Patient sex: F
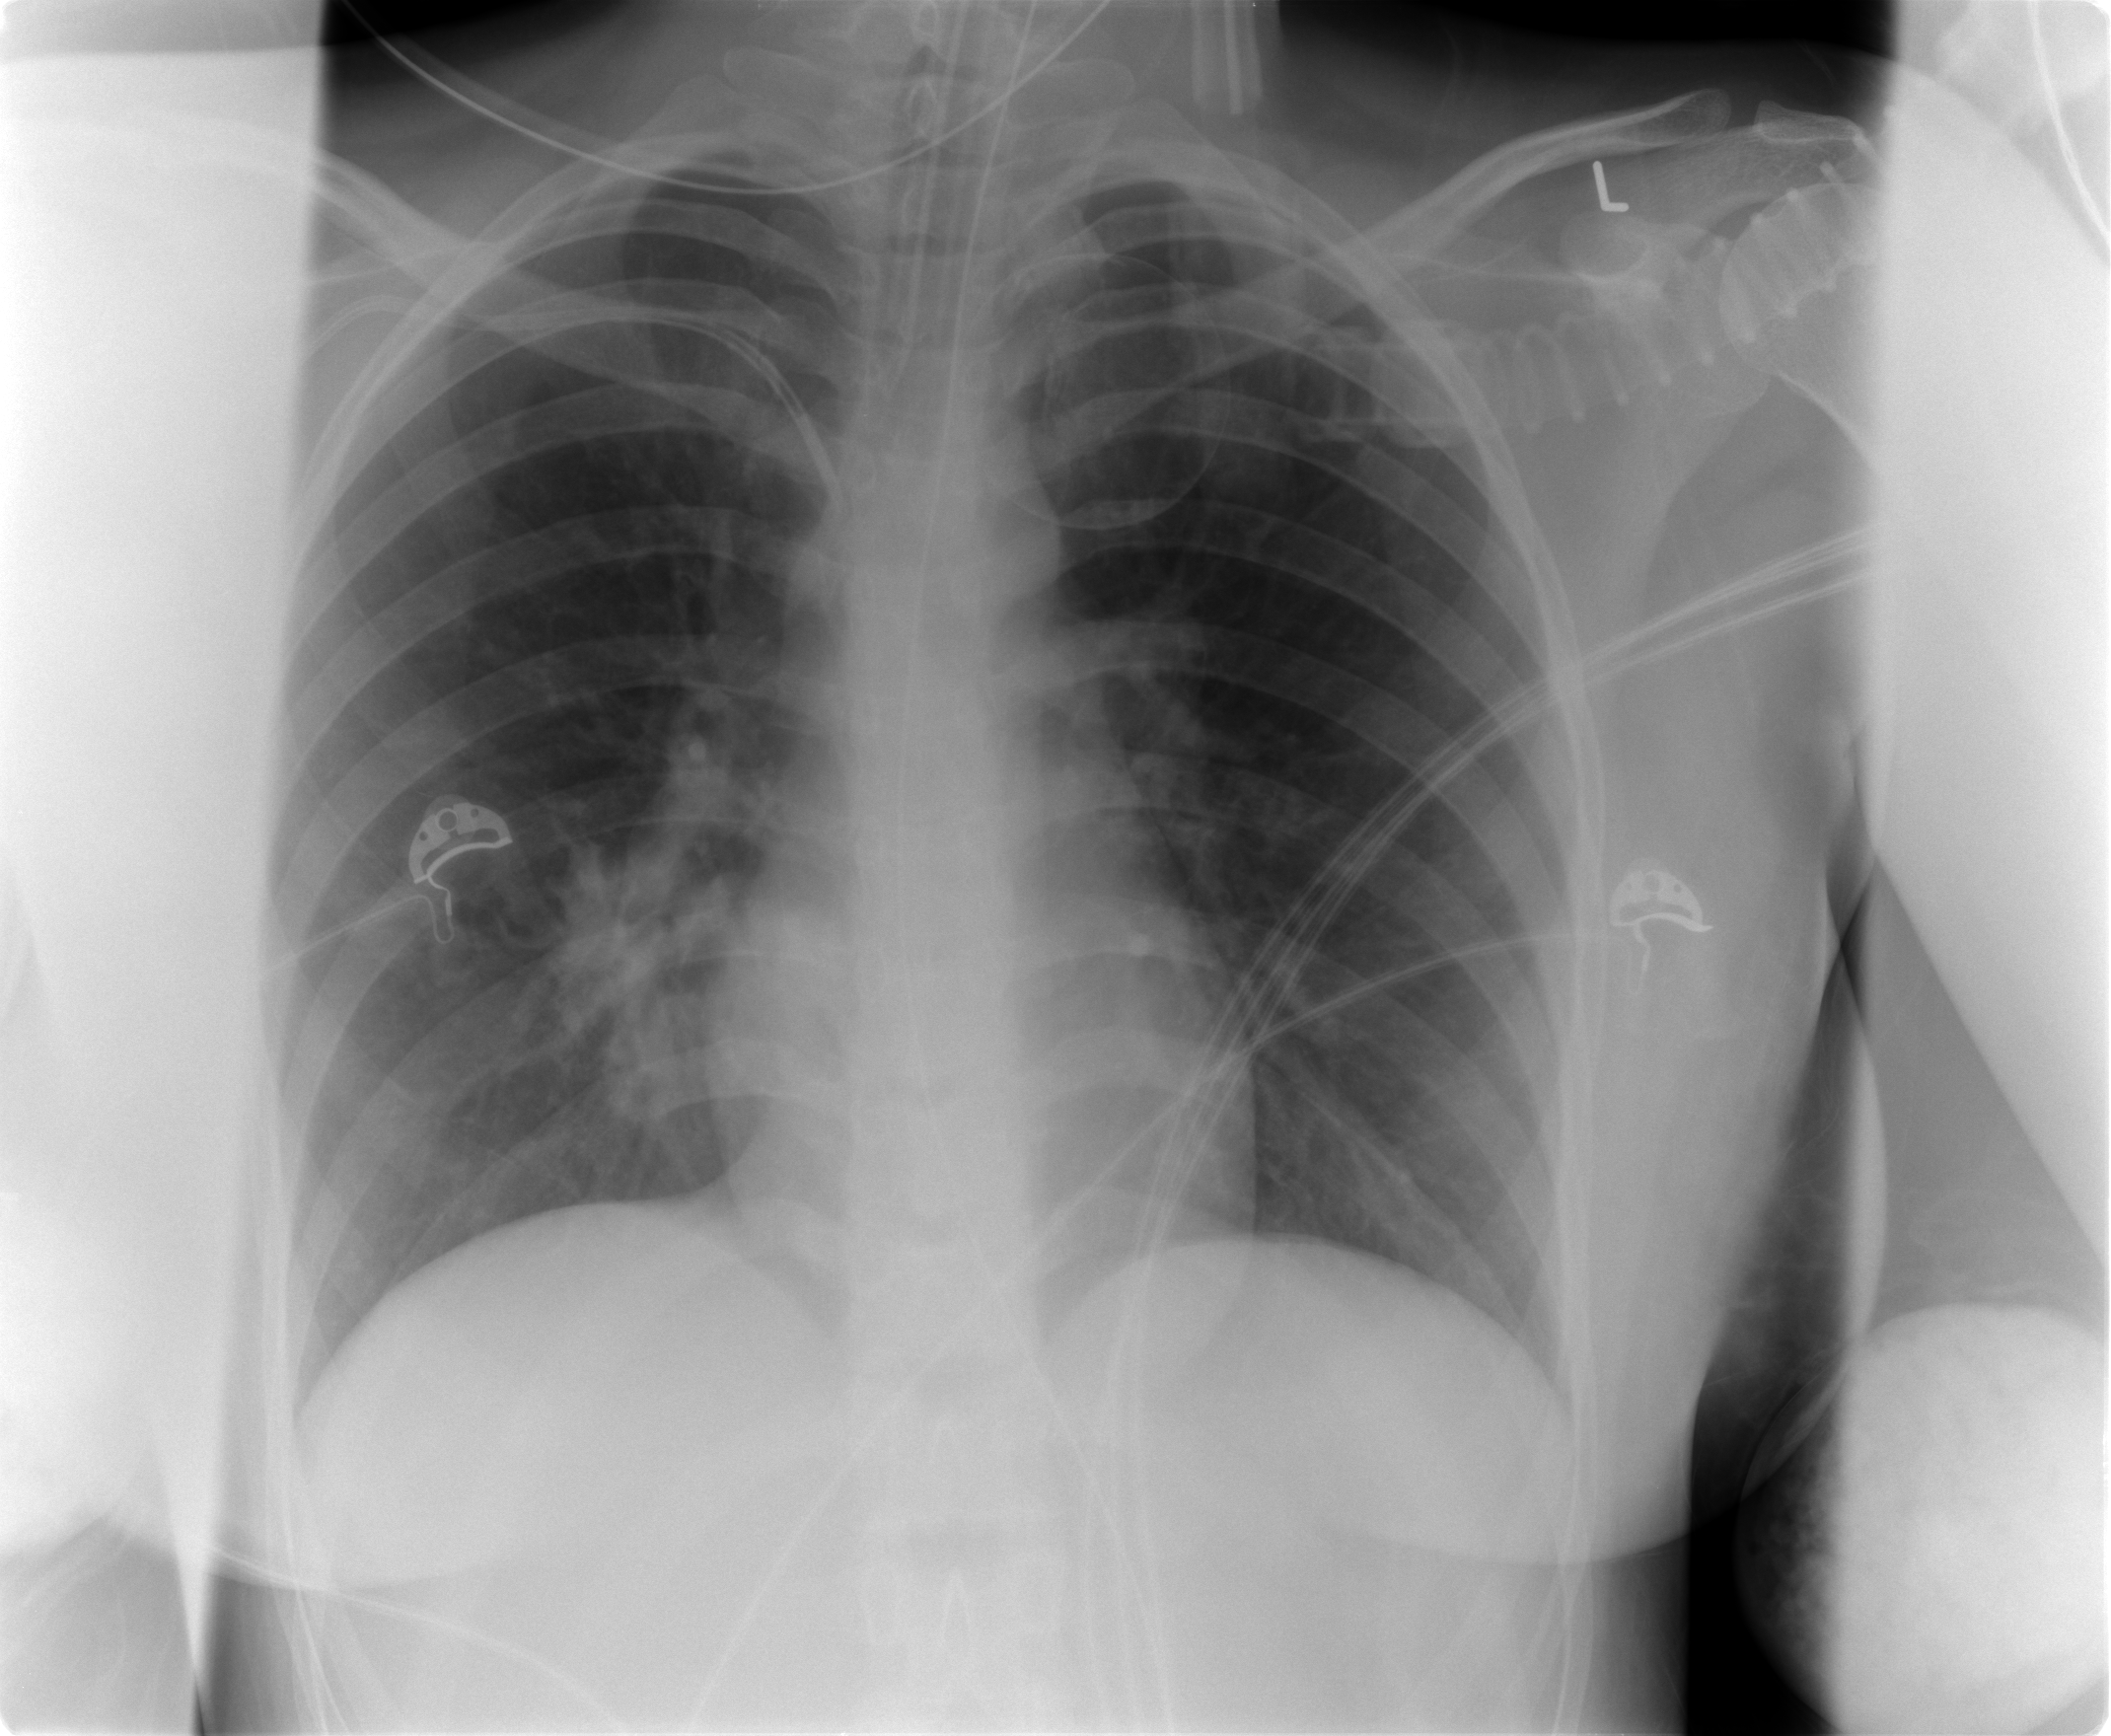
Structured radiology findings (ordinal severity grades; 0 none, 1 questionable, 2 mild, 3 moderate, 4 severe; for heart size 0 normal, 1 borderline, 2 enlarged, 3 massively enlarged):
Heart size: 0
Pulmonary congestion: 0
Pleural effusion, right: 0
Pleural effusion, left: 0
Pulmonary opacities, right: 2
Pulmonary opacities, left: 0
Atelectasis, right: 0
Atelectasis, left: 0